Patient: sex F, age 34
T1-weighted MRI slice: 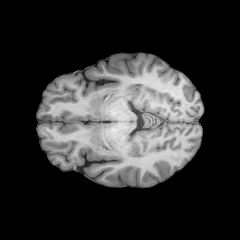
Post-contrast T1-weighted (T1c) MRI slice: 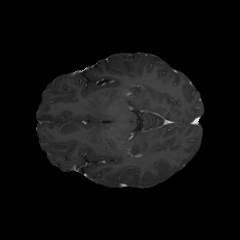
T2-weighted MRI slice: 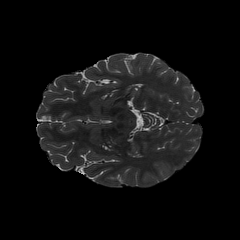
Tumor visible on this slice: no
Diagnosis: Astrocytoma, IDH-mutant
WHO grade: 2